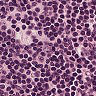
Metastatic tissue present: no